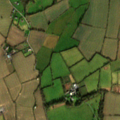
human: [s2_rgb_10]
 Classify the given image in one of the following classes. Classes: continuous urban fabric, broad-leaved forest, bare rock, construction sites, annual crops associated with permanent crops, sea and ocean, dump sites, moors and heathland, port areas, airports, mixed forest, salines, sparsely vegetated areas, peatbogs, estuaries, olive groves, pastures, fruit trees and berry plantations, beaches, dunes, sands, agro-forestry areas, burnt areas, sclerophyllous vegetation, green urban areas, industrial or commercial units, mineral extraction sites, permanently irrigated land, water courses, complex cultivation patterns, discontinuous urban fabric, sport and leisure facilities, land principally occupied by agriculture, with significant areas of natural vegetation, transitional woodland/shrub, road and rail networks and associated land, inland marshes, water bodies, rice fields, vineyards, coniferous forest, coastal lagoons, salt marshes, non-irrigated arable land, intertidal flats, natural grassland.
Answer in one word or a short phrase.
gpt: non-irrigated arable land, pastures, complex cultivation patterns